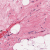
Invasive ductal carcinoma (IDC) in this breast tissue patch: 0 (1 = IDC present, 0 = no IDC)